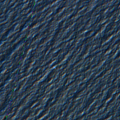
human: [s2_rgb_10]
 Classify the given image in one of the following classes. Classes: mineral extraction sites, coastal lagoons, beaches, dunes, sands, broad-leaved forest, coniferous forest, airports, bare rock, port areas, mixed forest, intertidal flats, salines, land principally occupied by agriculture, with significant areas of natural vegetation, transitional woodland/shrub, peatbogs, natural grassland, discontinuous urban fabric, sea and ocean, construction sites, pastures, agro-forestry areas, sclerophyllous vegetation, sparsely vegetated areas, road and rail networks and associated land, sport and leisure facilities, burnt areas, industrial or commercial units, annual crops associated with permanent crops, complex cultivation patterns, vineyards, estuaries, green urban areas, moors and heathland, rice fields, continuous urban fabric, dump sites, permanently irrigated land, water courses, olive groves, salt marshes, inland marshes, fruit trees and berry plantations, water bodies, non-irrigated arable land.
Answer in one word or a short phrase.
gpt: sea and ocean